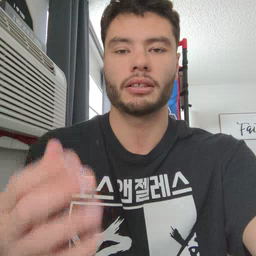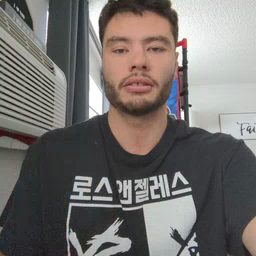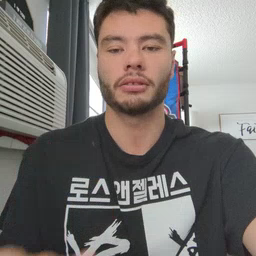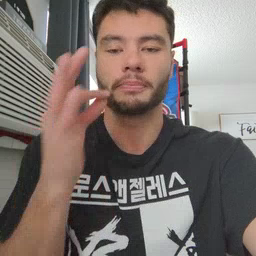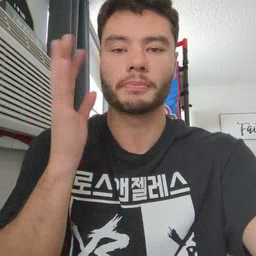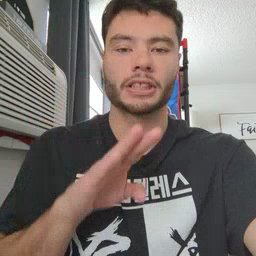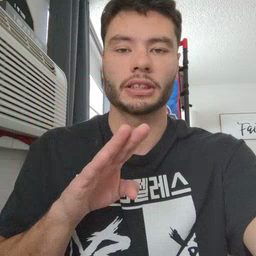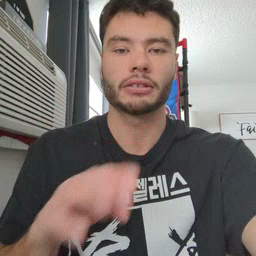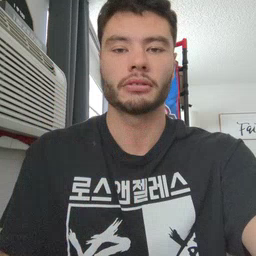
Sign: bee